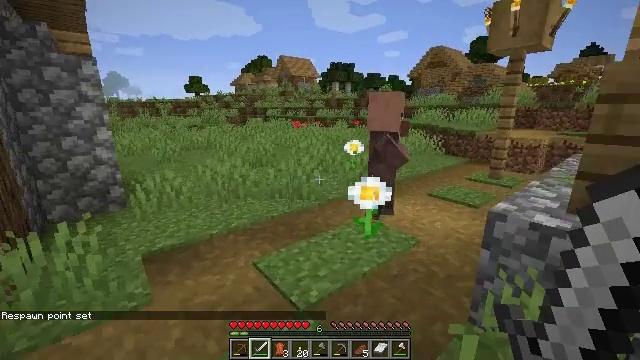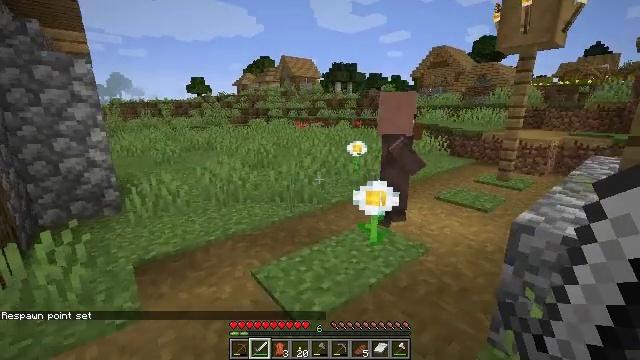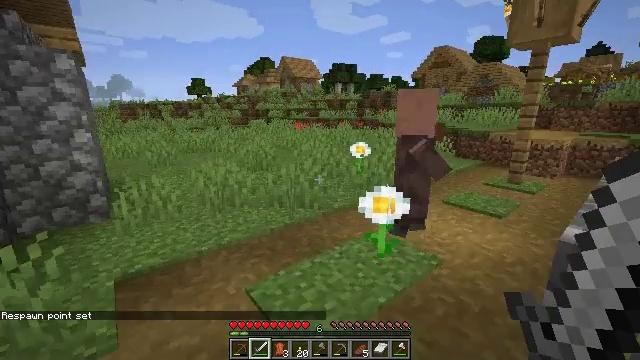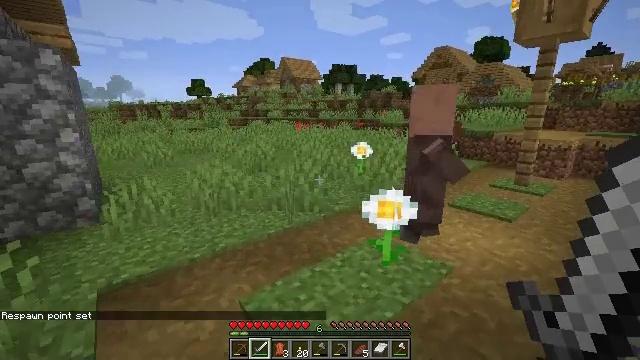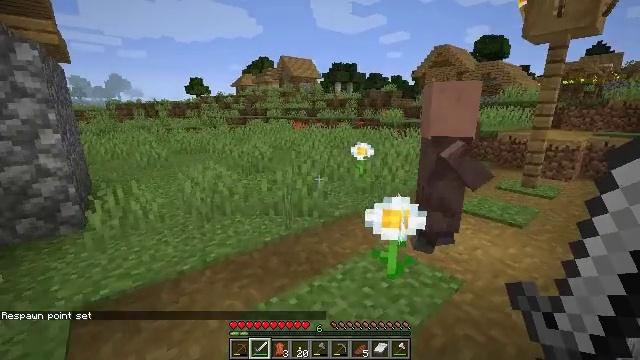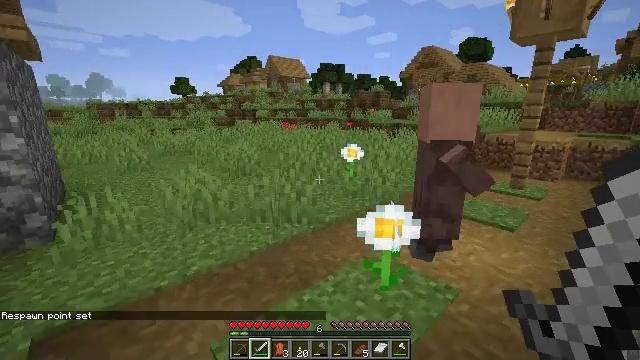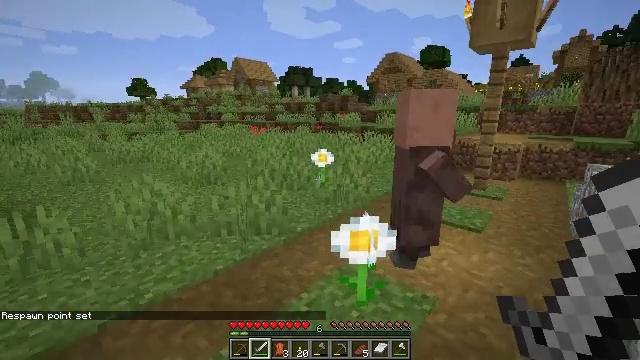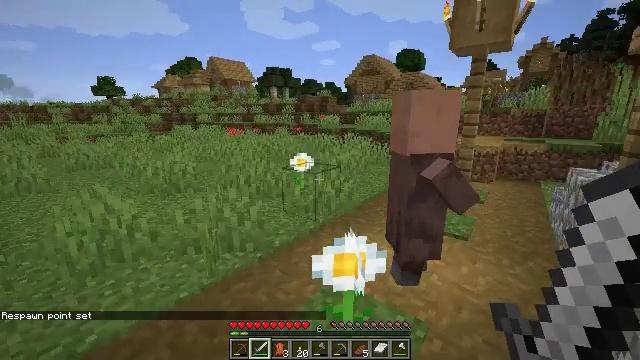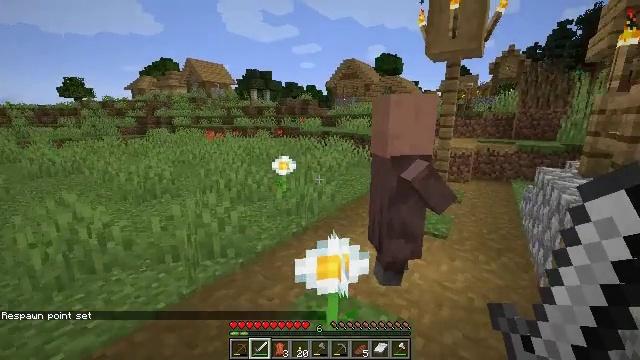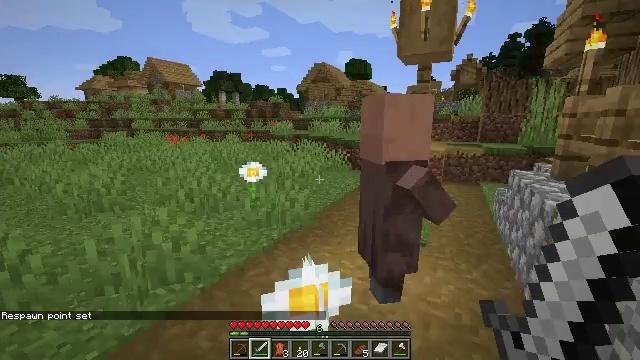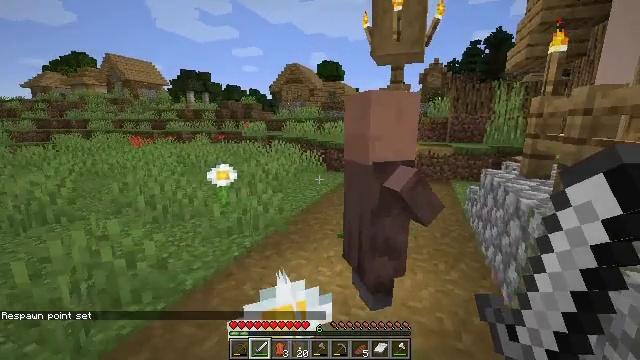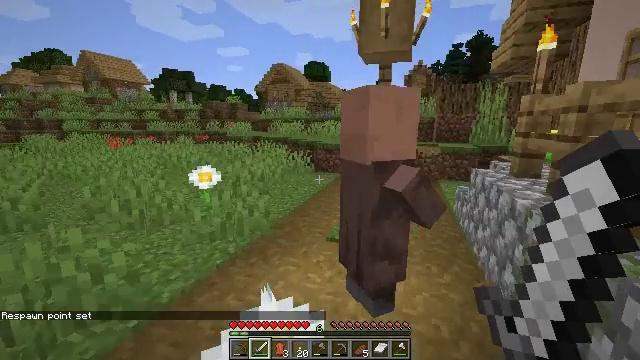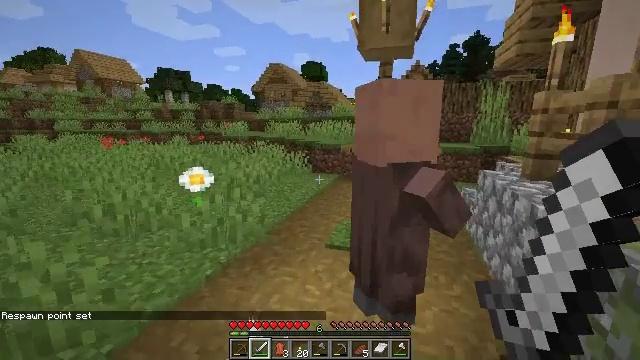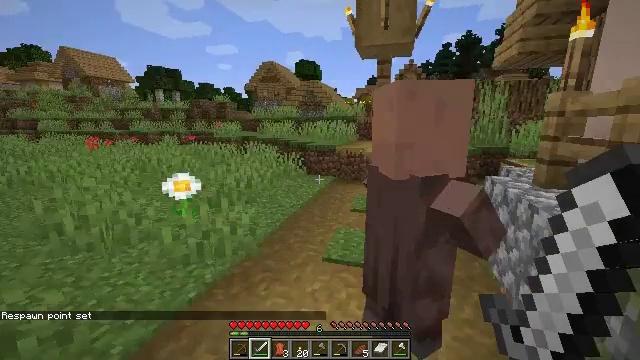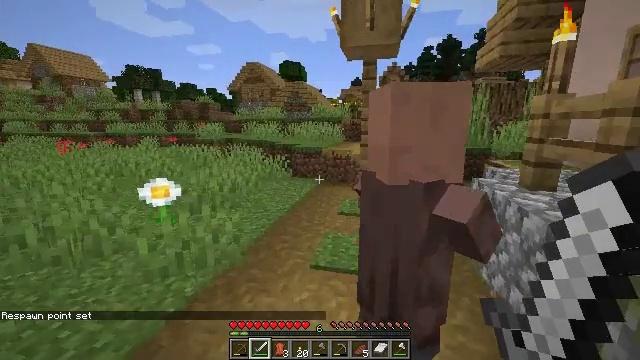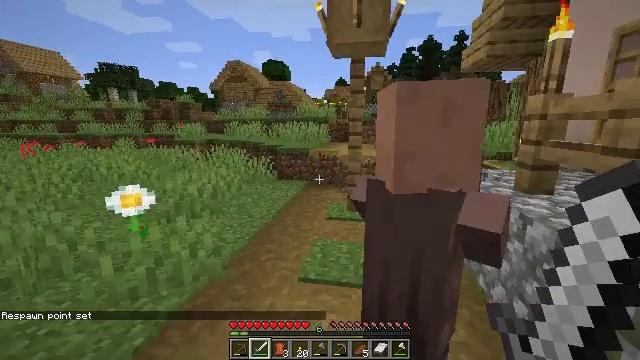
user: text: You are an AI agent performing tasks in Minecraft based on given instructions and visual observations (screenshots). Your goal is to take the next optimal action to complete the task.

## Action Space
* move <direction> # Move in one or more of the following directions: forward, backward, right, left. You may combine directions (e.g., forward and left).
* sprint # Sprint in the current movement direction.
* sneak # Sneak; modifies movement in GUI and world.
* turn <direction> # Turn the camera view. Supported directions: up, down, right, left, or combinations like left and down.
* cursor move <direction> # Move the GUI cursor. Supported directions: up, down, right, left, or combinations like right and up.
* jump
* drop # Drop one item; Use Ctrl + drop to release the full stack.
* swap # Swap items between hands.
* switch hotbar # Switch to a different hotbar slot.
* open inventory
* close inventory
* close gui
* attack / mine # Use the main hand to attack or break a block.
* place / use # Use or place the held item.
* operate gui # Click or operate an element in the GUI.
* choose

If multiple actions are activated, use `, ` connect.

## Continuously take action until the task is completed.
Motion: motion action
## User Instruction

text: Collect a hay block for crafting.
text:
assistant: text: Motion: move forward
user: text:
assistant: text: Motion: move forward
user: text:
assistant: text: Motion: move forward
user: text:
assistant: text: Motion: move forward
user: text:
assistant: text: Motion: move forward, turn right
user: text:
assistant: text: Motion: move forward, turn right
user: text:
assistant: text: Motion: move forward, turn right
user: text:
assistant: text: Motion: move forward, turn right
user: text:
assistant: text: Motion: move forward, turn right
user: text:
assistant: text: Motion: move forward, turn right
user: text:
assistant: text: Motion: move forward, turn right
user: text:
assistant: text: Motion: move forward
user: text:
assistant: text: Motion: move forward, turn right
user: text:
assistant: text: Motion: move forward, turn right
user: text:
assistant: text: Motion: move forward, turn right
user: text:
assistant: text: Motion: move forward, turn right
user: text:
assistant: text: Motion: move forward
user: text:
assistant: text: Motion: move forward
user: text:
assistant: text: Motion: move forward
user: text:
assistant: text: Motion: move forward, turn right
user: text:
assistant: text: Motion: move forward, turn right
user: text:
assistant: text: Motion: move forward, turn right
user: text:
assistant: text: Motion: move forward, turn right
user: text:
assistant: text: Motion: move forward, turn right
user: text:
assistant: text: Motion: move forward, turn right
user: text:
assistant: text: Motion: move forward, turn right
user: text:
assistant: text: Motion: move forward, turn right
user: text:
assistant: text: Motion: move forward, turn right
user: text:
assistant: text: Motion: move forward
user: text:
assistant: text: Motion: move forward